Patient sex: F
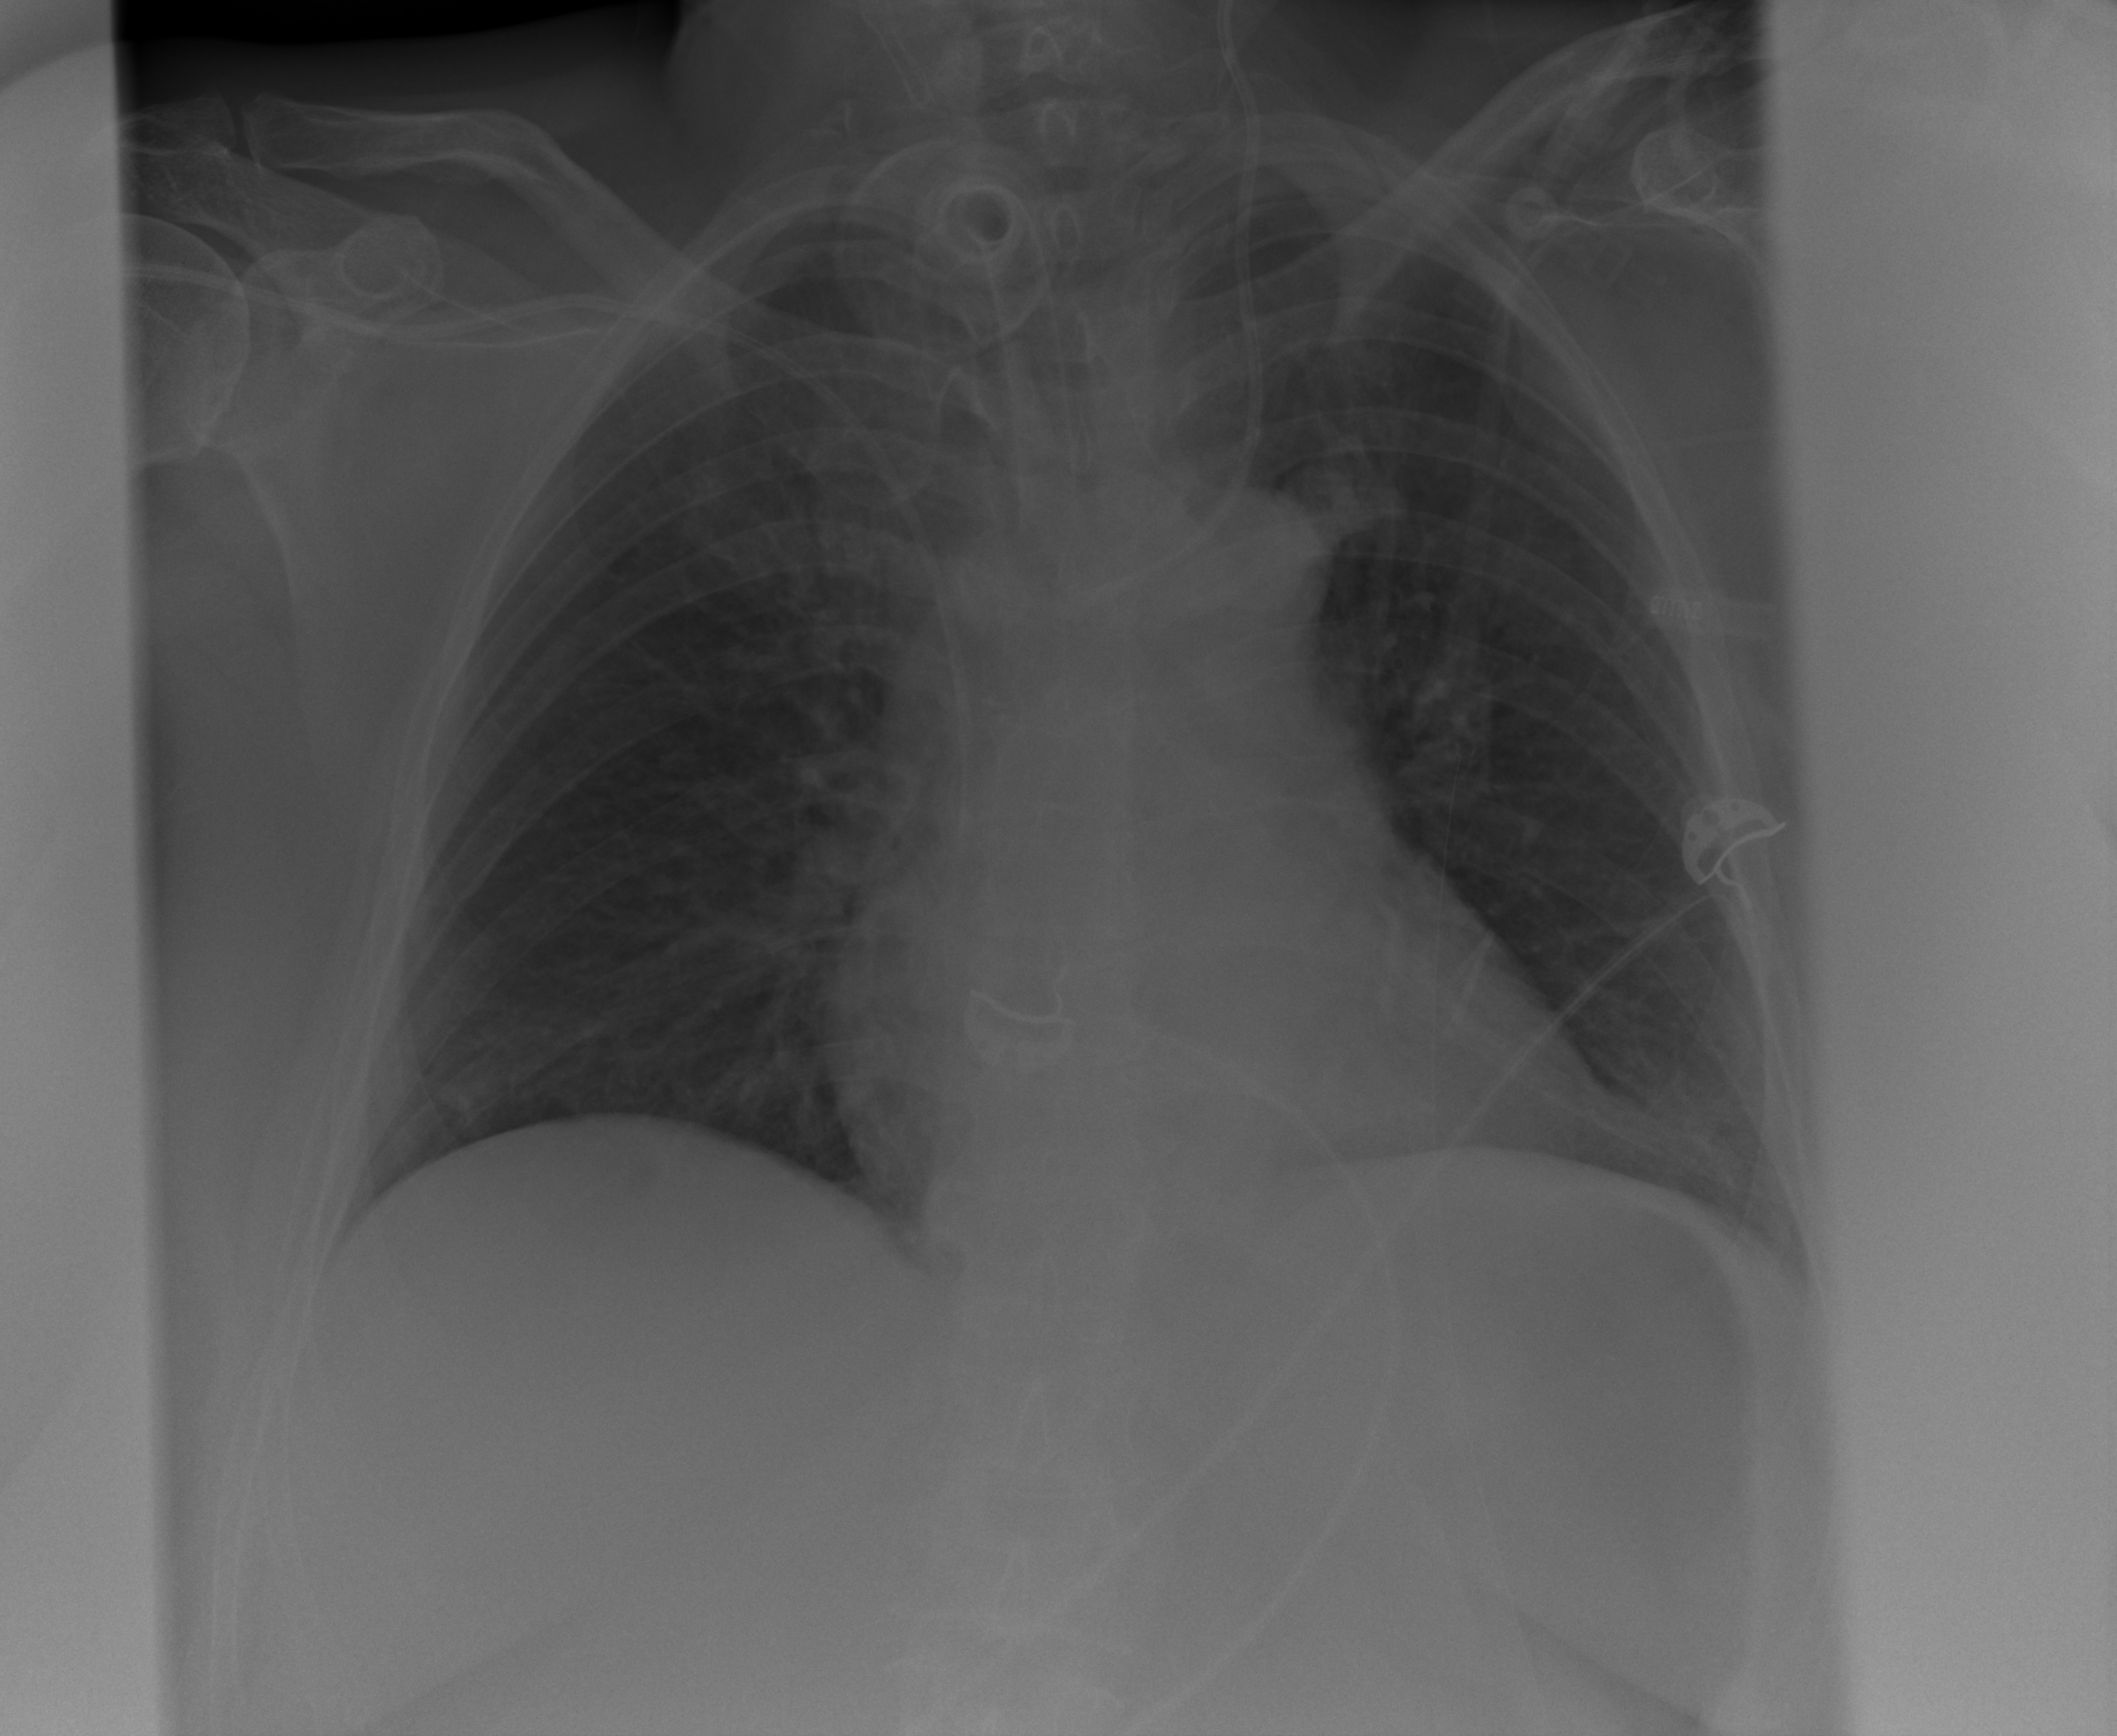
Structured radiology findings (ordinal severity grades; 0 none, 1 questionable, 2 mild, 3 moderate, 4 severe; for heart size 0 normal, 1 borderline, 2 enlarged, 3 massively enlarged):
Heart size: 0
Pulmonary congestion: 0
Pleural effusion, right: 0
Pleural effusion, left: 0
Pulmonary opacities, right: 0
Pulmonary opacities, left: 0
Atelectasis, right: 0
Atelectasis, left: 1